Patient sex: M
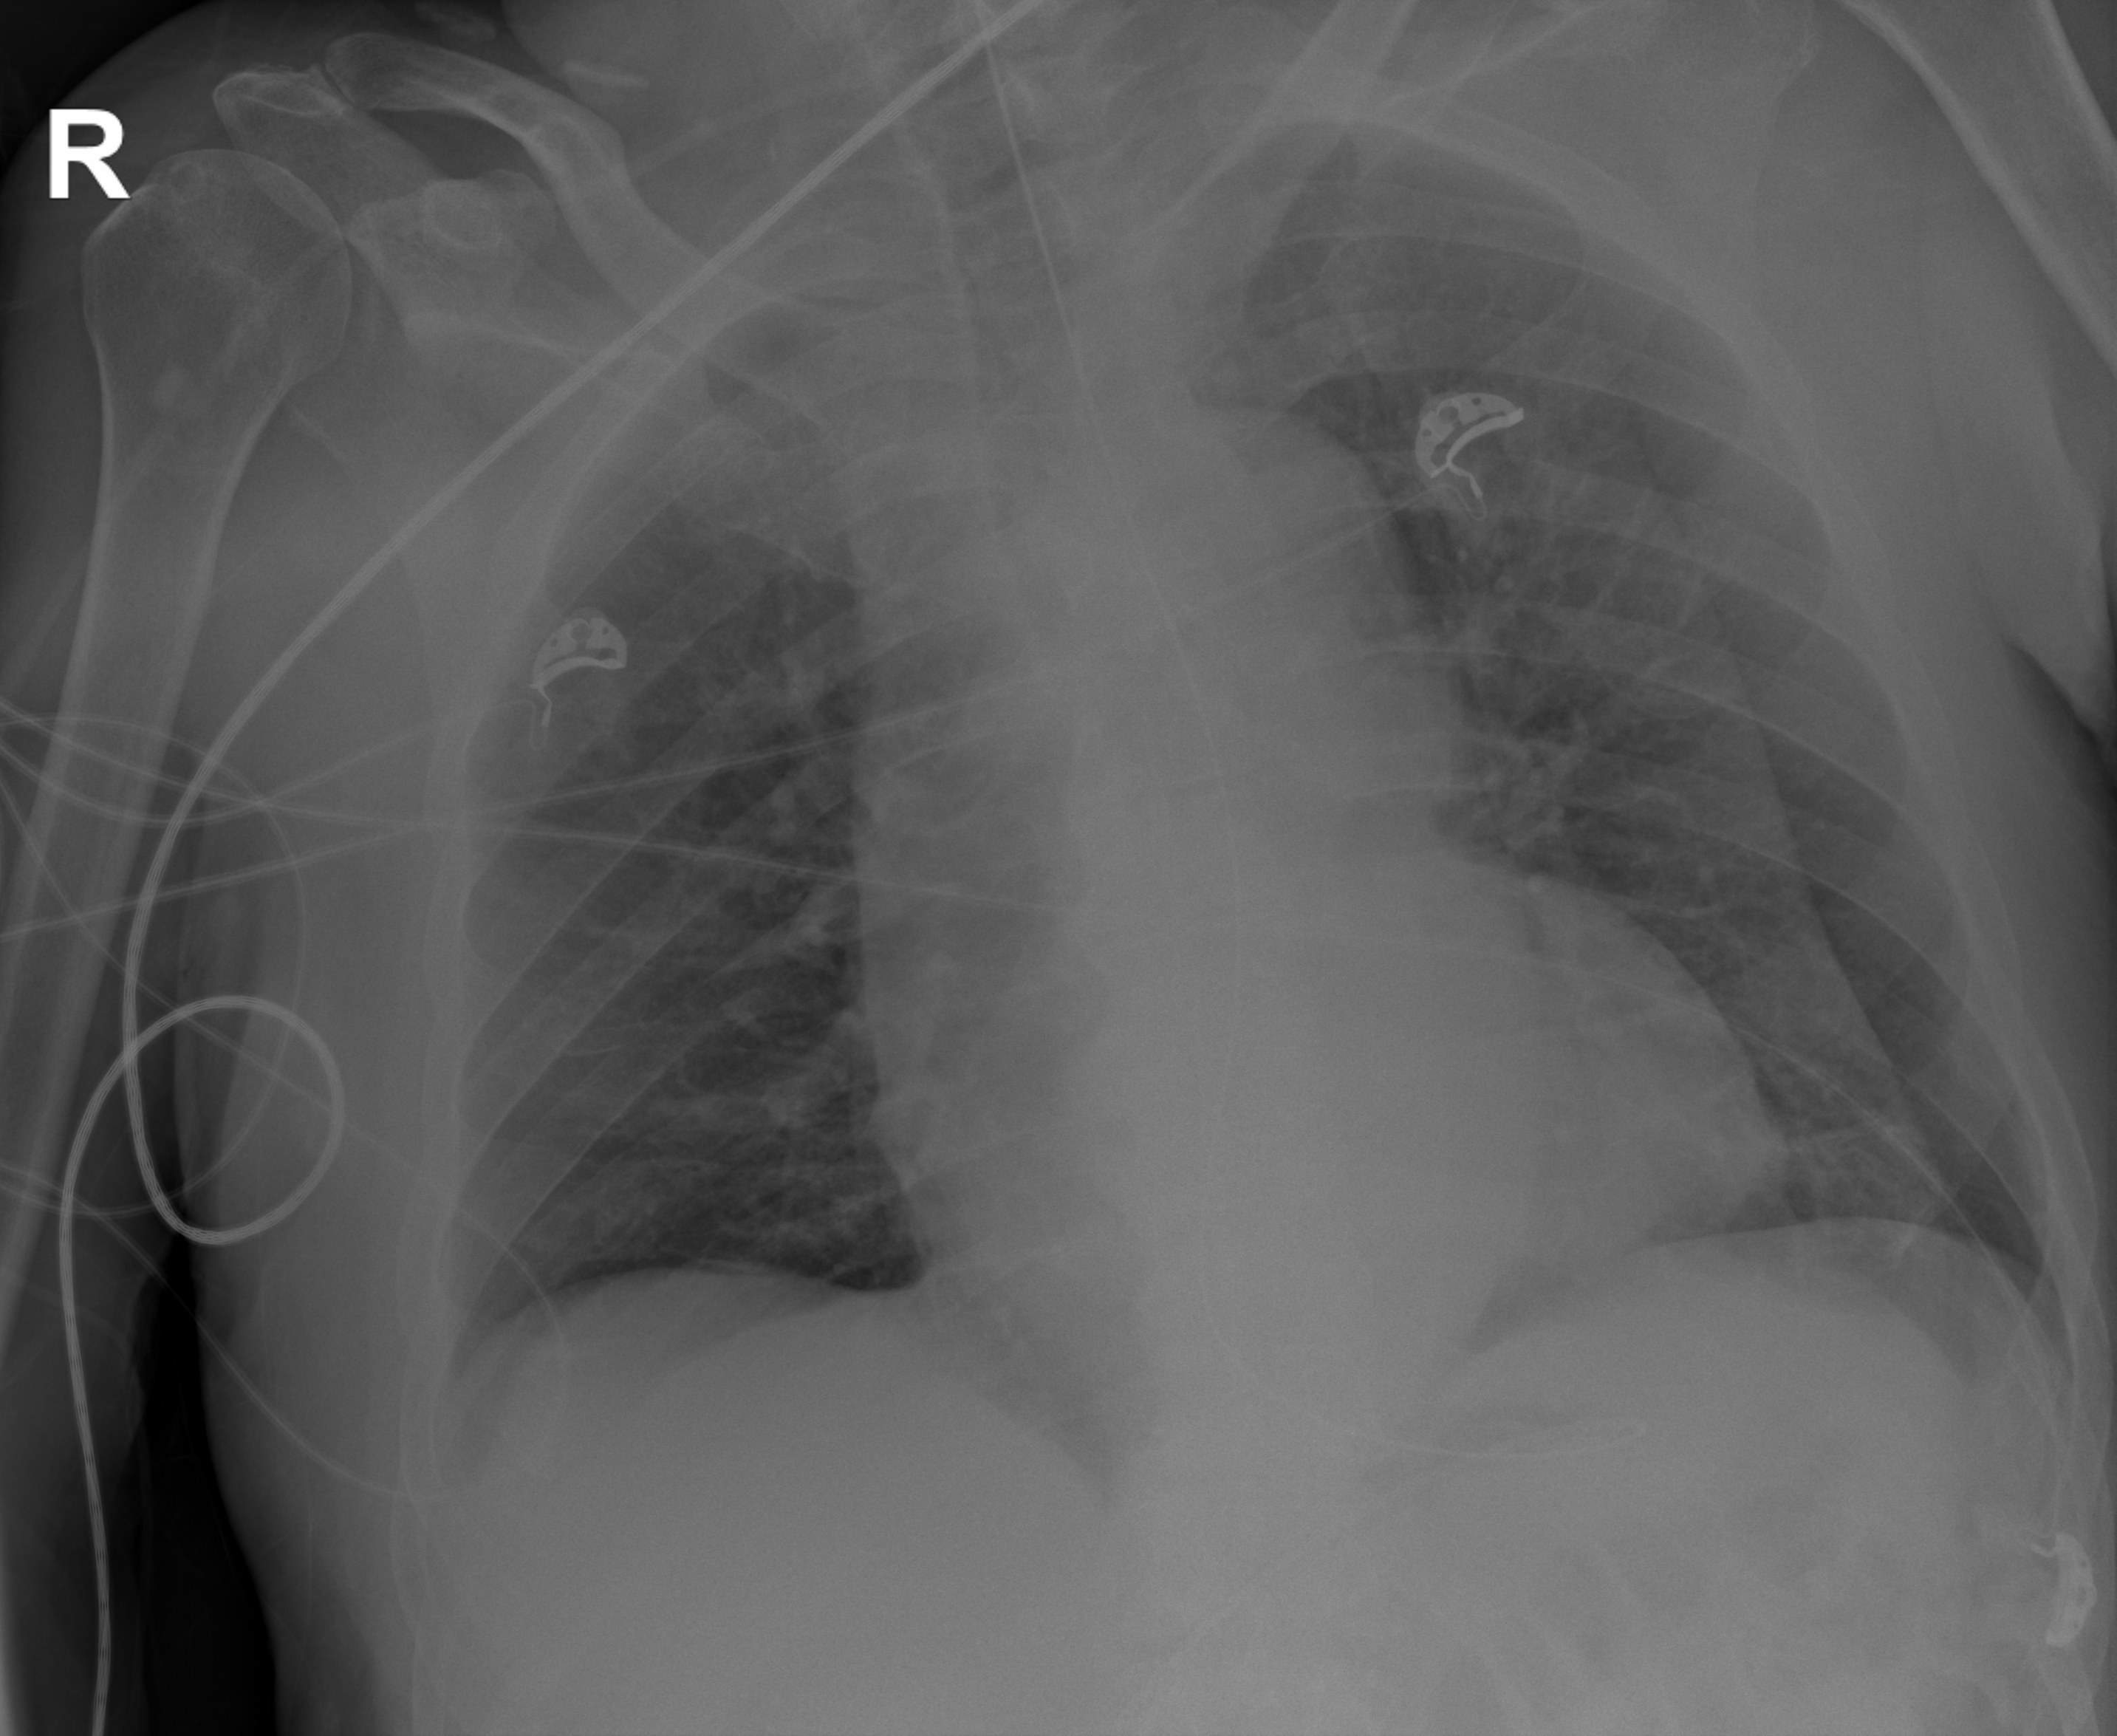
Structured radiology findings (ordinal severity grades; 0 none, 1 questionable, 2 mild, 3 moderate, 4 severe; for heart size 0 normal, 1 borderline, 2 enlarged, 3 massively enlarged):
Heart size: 2
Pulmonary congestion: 0
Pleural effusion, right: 0
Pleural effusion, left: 0
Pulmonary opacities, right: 0
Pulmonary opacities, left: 0
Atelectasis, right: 0
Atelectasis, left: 2